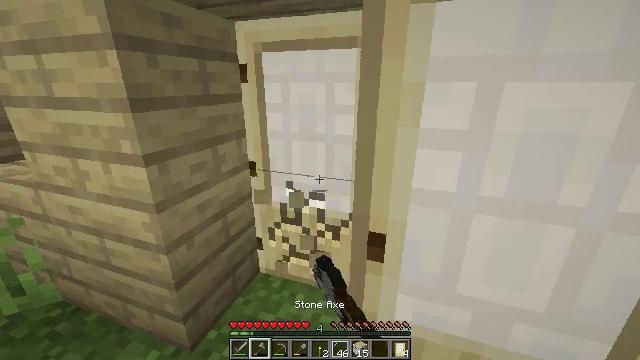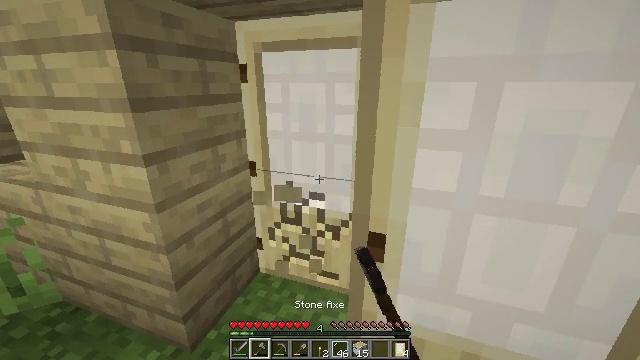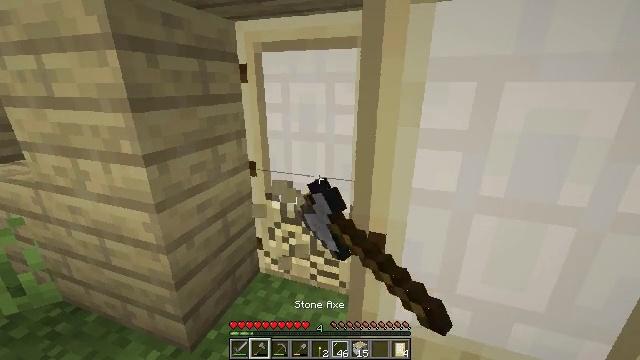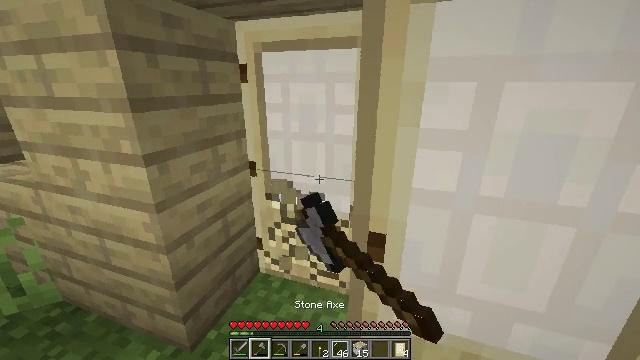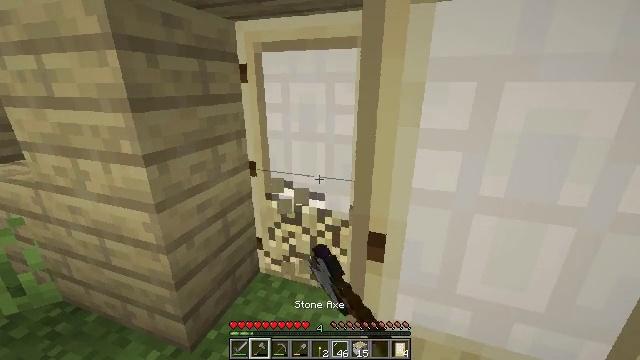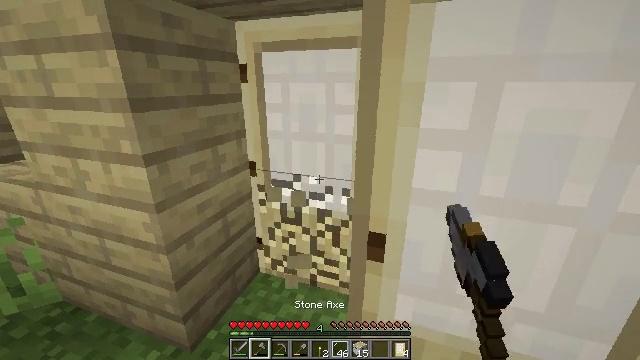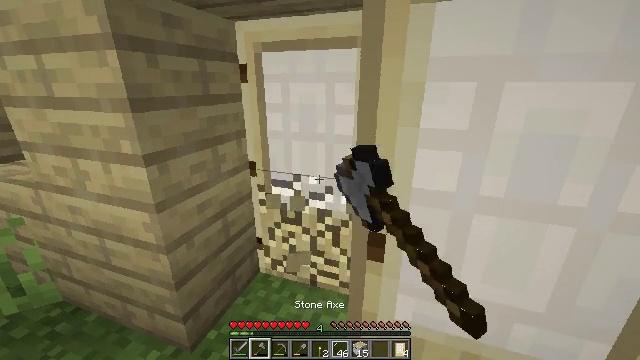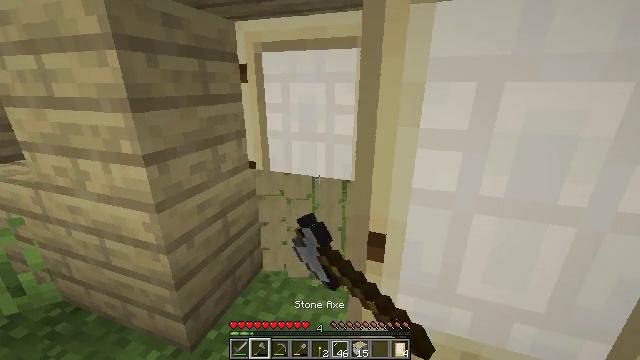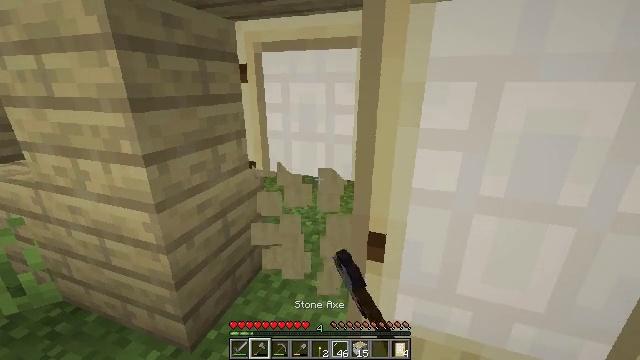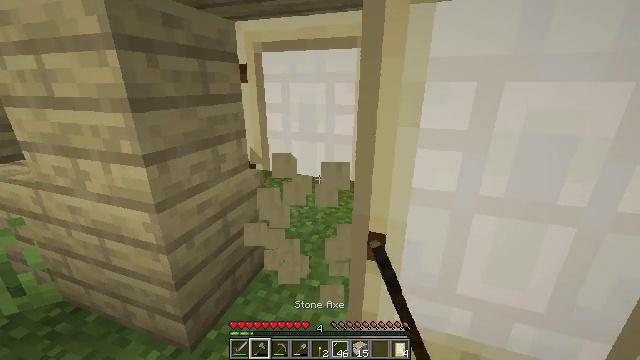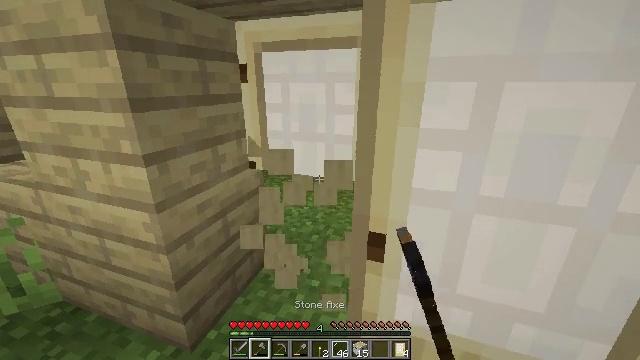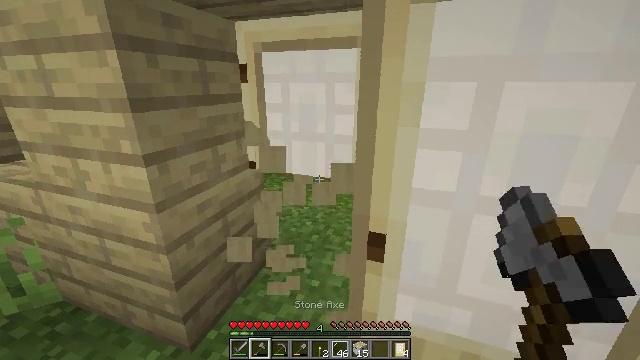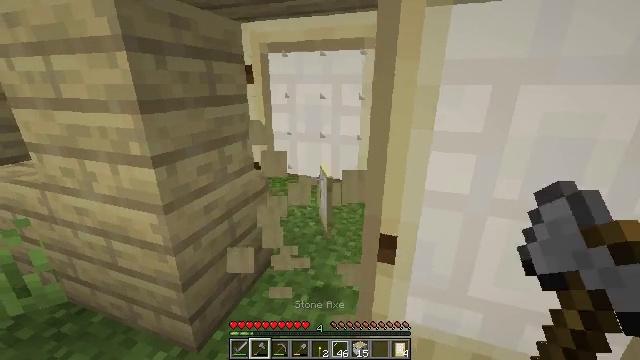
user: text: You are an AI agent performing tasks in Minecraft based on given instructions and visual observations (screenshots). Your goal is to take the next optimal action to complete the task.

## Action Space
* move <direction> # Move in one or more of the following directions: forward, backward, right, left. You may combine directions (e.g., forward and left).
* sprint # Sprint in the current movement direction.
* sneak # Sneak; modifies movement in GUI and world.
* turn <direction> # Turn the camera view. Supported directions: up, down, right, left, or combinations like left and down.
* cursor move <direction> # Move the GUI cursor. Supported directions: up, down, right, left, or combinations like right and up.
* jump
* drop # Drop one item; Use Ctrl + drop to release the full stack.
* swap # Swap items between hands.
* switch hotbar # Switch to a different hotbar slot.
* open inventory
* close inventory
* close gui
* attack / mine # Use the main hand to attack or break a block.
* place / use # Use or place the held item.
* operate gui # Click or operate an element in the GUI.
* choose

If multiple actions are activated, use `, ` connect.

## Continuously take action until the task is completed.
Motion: motion action
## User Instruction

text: Disassemble the birch door from the building.
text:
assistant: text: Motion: attack / mine
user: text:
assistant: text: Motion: attack / mine
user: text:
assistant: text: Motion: attack / mine
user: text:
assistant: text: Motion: attack / mine
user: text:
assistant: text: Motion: attack / mine
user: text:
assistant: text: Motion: attack / mine
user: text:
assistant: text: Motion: attack / mine
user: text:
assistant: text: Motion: attack / mine
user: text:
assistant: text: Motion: attack / mine
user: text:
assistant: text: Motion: attack / mine
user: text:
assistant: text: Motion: attack / mine
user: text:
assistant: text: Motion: move left, attack / mine
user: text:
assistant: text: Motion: attack / mine